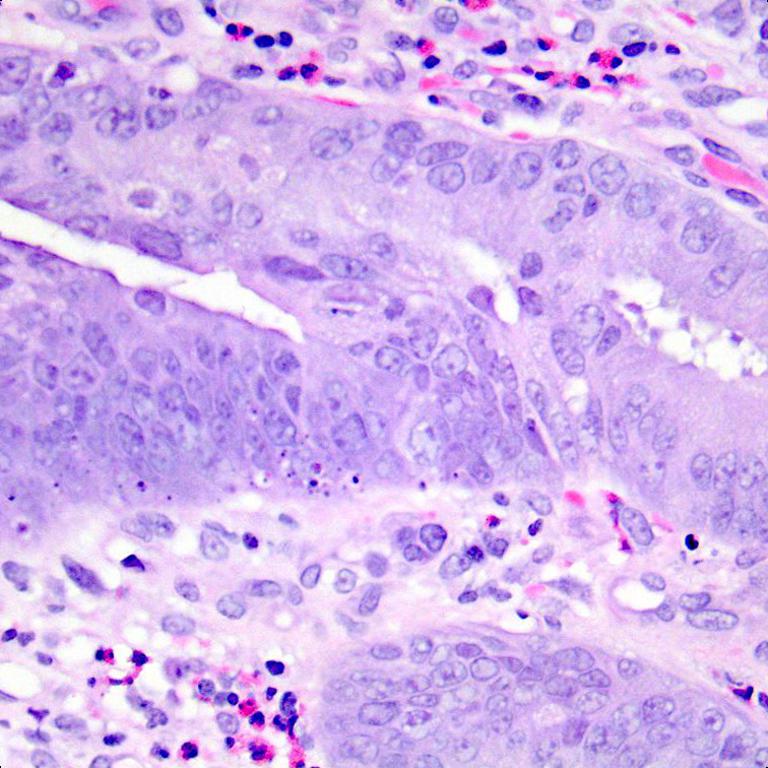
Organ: colon
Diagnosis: adenocarcinomas